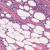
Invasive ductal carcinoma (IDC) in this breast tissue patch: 1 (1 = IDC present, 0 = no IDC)